Question: I'm trying to wrap text in bezier curve and following tutorial from this link, <URL>
I get Derivative by this code:
'''
function Derivative(x0,x1,x2,t)
{
var mt = 1-t;
var a = mt * mt;
var b = mt * t * 2;
var c = t * t;
var result=a * x0 + b * x1 + c * x2;
return result;
}
'''
So i calcu Normal with this code:
'''
function Normal(x0,x1,x2,y0,y1,y2,t)
{
var dx = Derivative(x0,x1,x2,t);
var dy = Derivative(y0,y1,y2,t);
var q = Math.sqrt(dx*dx + dy*dy)
return { x: -dy/q, y: dx/q };
};
'''
So this is result: somthing wrong but i don't know where.

Thanks you all!
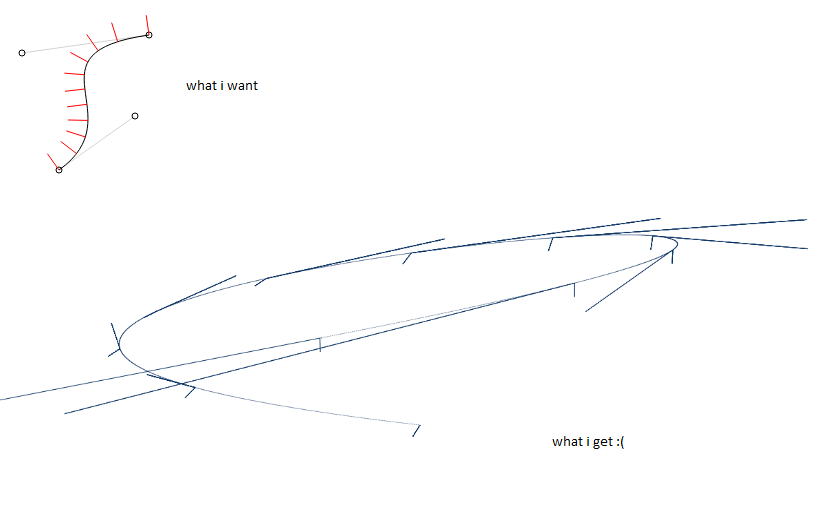
Answer: The "what I want" image looks a lot like my <URL>, but make sure to get those derivatives right.
If you're using quadratic Bezier curves, consisting of three 2d points P1, P2 and P3, then the Bezier function is:
'''
P1 * (1-t)2 + P2 * 2 * (1-t)t + P3 * t2
'''
and the derivative (written in but one of many ways) is:
'''
P1 * (2t-2) + (2*P3-4*P2) * t + 2 * P2
'''
The code you show as derivative computation is actually the regular quadratic Bezier function, so that's going to give you rather wrong results. Update the code to the correct derivative, and you should be fine.